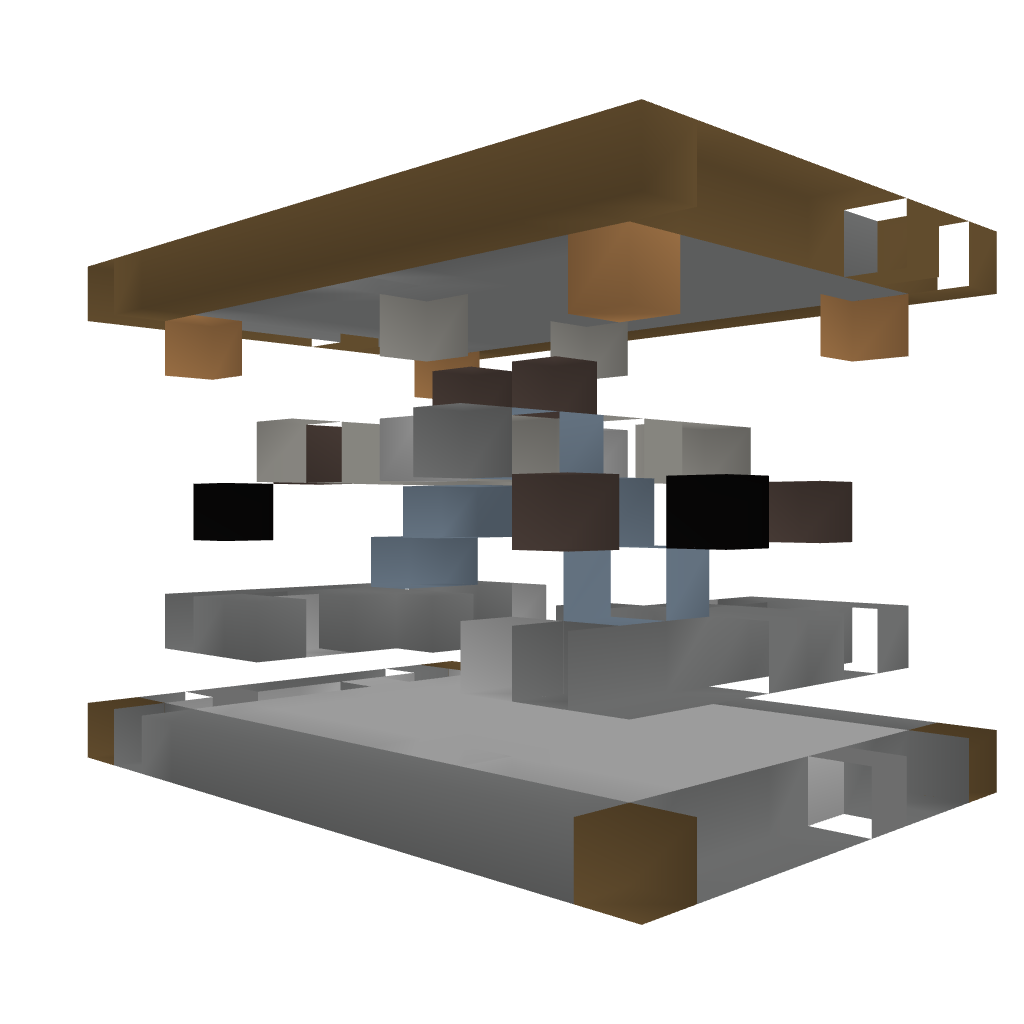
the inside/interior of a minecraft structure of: Trading Room